Question: '''
public int dialog()
{
Form prompt = new Form(); // creates form
//dimensions
prompt.Width = 300;
prompt.Height = 125;
prompt.Text = "Adding Rows"; // title
Label amountLabel = new Label() { Left = 75, Top = 0, Text = "Enter a number" }; // label for prompt
amountLabel.Font = new Font("Microsoft Sans Serif", 9.75F);
TextBox value = new TextBox() { Left = 50, Top = 25, Width = prompt.Width / 2 }; // text box for prompt
Button confirmation = new Button() { Text = "Ok", Left = prompt.Width / 2 - 50, Width = 50, Top = 50 }; // ok button
confirmation.Click += (sender, e) => { prompt.Close(); }; // if clicked it will close
prompt.AcceptButton = confirmation; // enter
// adding the controls
prompt.Controls.Add(confirmation);
prompt.Controls.Add(amountLabel);
prompt.Controls.Add(value);
prompt.ShowDialog();
int num;
Int32.TryParse(value.Text, out num);
return num;
}
'''

I just clicked a button to call that method. Now as you notice, the text box is not selected. How do I make it so that if this method is called, it will make the text box selected by default without having to click it or tab to it?
(I know this is minor but every detail would look nicer)
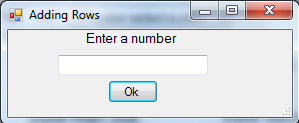
Answer: The order used to tab between controls is determined by the property <URL>
Try with
'''
prompt.Controls.Add(value);
prompt.Controls.Add(confirmation);
prompt.Controls.Add(amountLabel);
prompt.ShowDialog();
'''